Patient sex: F
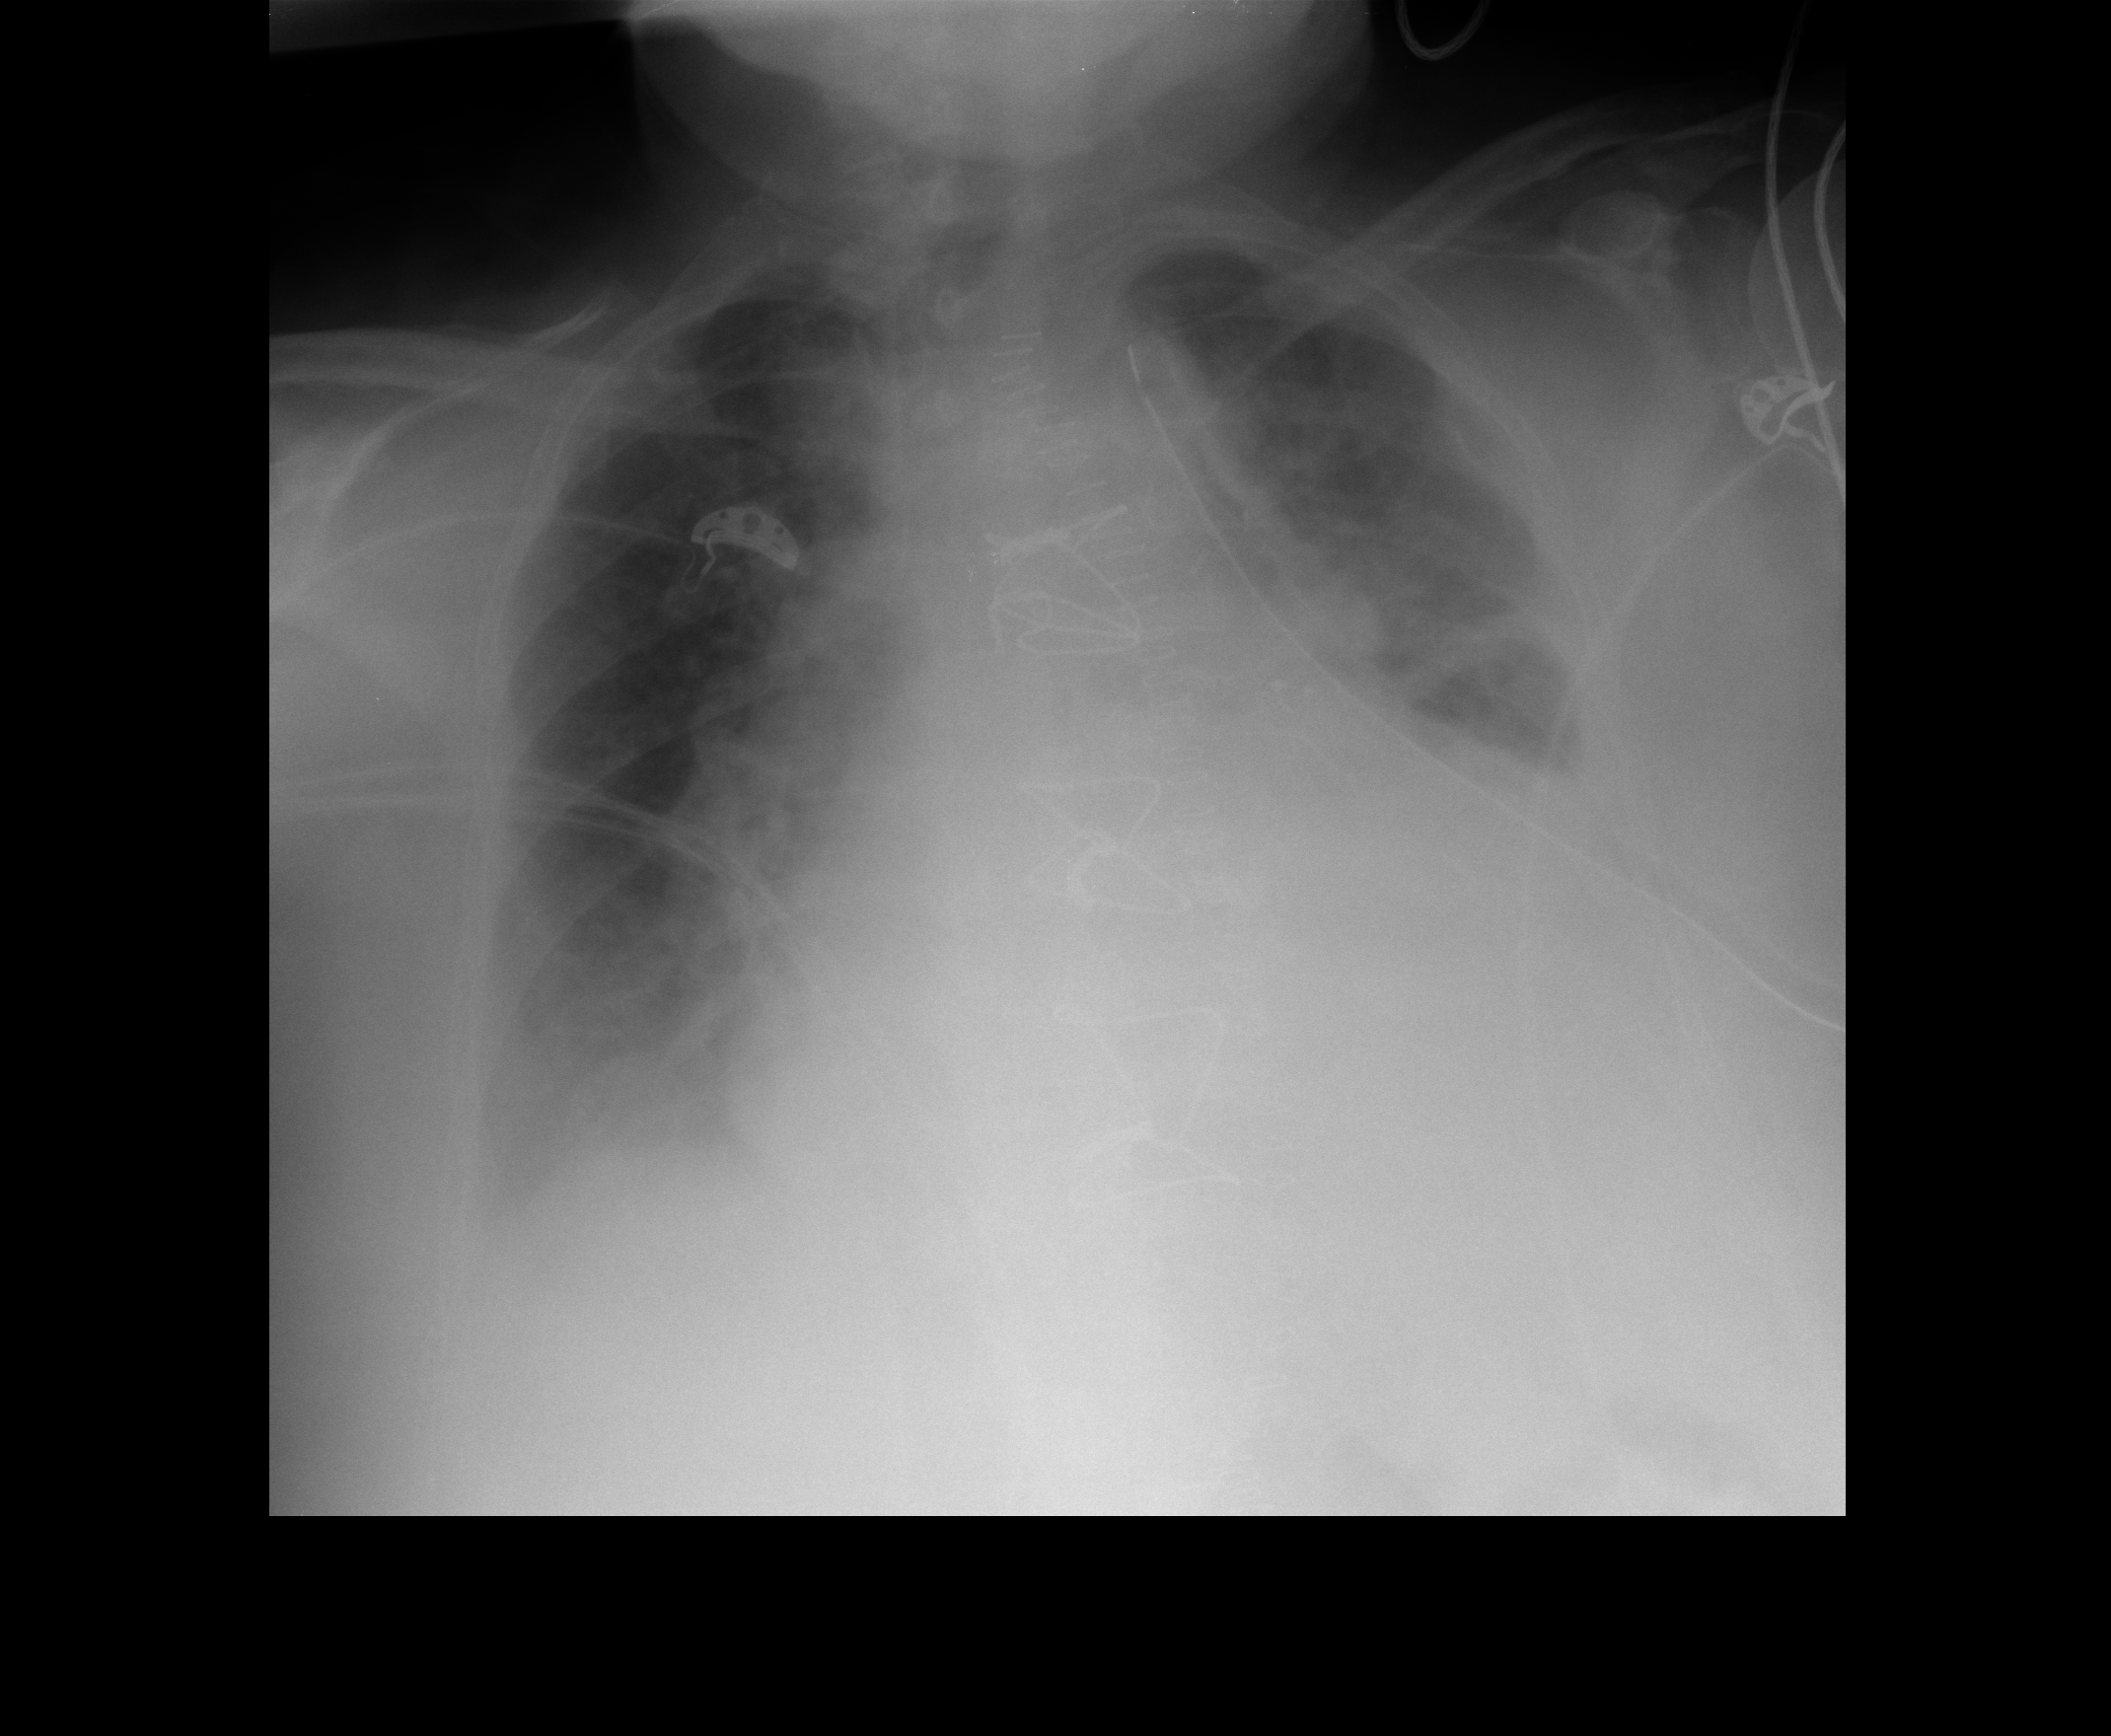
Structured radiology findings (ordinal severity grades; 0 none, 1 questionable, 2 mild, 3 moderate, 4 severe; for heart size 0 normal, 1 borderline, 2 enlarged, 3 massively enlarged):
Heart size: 3
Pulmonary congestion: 3
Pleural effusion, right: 1
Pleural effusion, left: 3
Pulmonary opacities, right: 1
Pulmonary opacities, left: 1
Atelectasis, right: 2
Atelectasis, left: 3